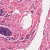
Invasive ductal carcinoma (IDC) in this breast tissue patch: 0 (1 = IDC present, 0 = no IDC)